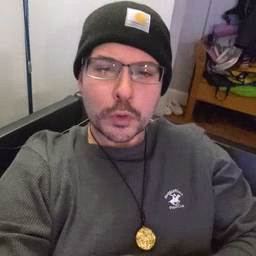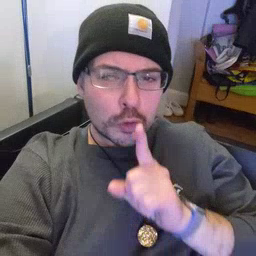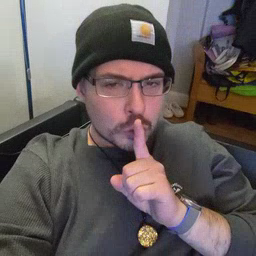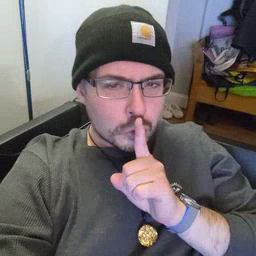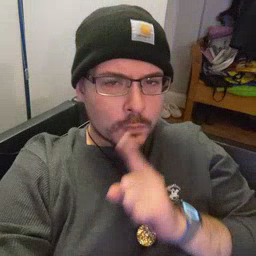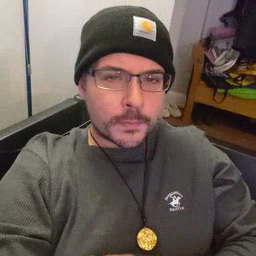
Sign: shhh